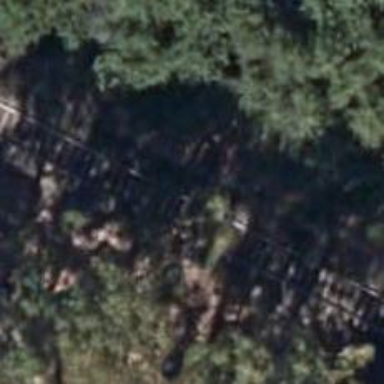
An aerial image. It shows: Railway track.